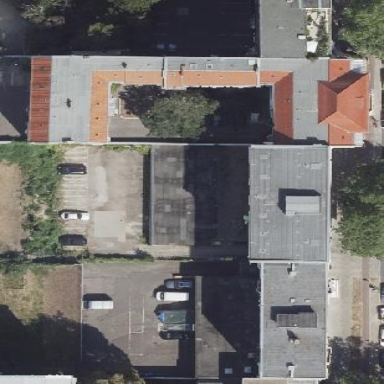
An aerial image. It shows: Part of building.